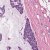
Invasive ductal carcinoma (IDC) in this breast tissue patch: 1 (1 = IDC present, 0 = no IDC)